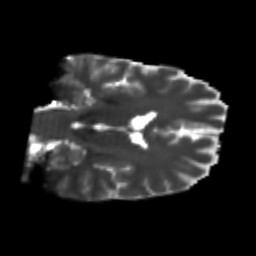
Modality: T2w
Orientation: coronal
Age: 22
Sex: male
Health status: healthy
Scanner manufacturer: philips
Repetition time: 7.386 s
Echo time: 0.08599 s